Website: bh-photo
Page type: review-order
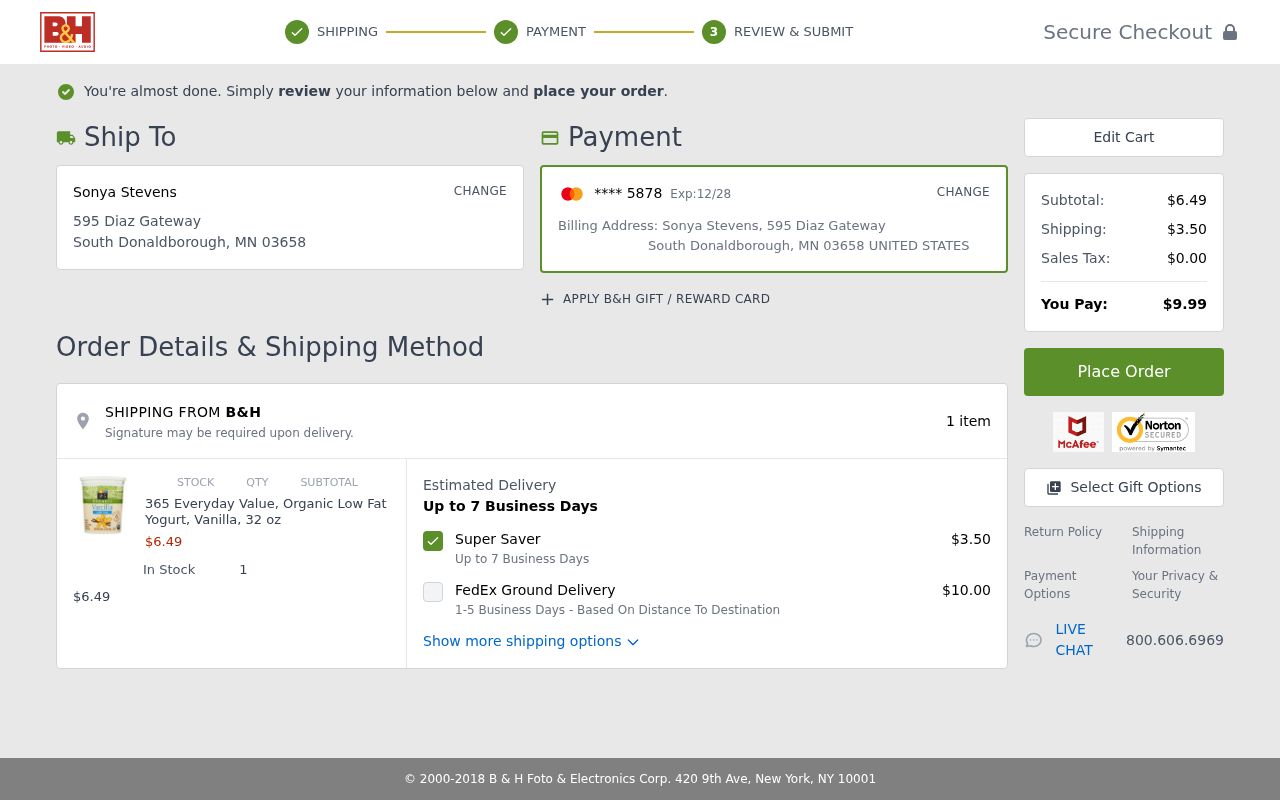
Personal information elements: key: PII_CARD_EXPIRY
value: Exp:12/28
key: PII_CARD_LAST4
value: **** 5878
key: PII_CITY_STATE_ZIP
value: South Donaldborough, MN 03658
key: PII_COUNTRY
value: UNITED STATES
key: PII_FULLNAME
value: Sonya Stevens
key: PII_FULLNAME2
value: Sonya Stevens
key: PII_STREET
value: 595 Diaz Gateway
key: PII_CITY
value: South Donaldborough
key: PII_POSTCODE
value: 03658
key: PII_STATE_ABBR
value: MN
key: PII_POSTCODE_FULL
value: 03658
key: PII_CITY_STATE
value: South Donaldborough, MN
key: PII_POSTCODE_NUMERIC
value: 3658
Product elements: key: PRODUCT1_NAME
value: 365 Everyday Value, Organic Low Fat Yogurt, Vanilla, 32 oz
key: PRODUCT1_PRICE
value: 6.49
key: PRODUCT1_QUANTITY
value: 1
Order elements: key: ORDER_NUM_ITEMS
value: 1 item
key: ORDER_SUBTOTAL
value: $6.49
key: ORDER_SHIPPING_COST
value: $3.50
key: ORDER_SHIPPING_ALT
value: $10.00
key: ORDER_SUBTOTAL2
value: $6.49
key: ORDER_SHIPPING_COST2
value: $3.50
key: ORDER_TAX
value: $0.00
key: ORDER_TOTAL
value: $9.99